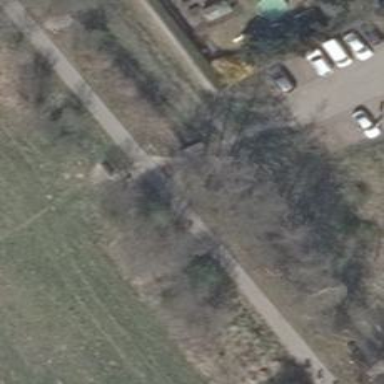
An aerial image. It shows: Dirt footway.